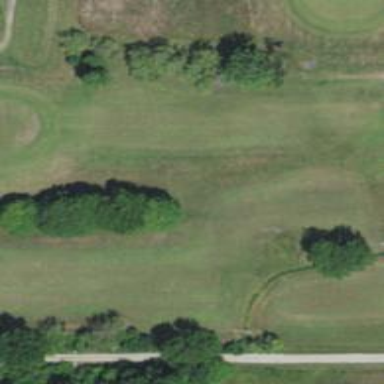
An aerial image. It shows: Golf fairway surrounded by grass.